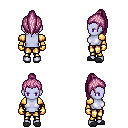
a pixel art fantasy rpg character, female body template, dark elf, purple skin, gold arm armor, gold greaves, pink long topknot hairstyle, gold gloves, gray slippers, four views (front, back, left, right), 2x2 character sprite sheet, small pixel art, hard edges, no anti-aliasing